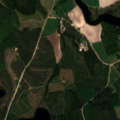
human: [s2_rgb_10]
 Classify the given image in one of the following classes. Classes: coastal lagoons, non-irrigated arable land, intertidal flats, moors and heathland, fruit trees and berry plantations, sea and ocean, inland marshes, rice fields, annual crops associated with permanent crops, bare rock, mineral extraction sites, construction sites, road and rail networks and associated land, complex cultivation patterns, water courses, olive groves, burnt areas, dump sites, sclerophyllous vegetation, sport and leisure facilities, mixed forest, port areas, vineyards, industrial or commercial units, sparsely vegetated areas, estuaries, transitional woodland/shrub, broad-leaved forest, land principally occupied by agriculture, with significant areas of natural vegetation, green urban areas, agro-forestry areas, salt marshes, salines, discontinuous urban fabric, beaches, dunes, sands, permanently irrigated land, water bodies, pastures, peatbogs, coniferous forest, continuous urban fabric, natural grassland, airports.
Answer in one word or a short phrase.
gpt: land principally occupied by agriculture, with significant areas of natural vegetation, coniferous forest, mixed forest, water bodies